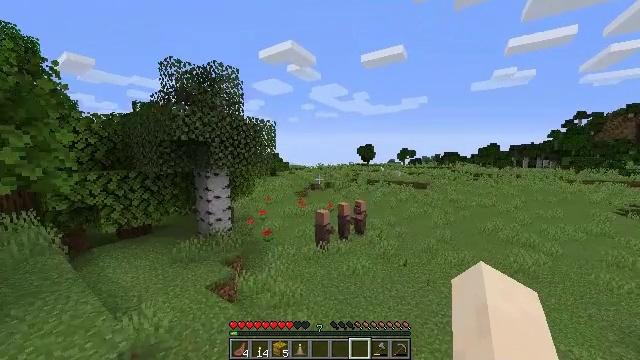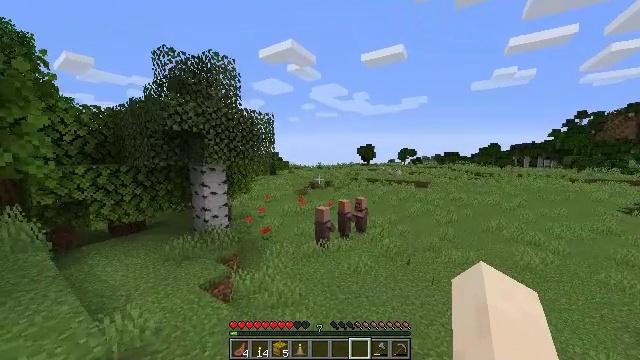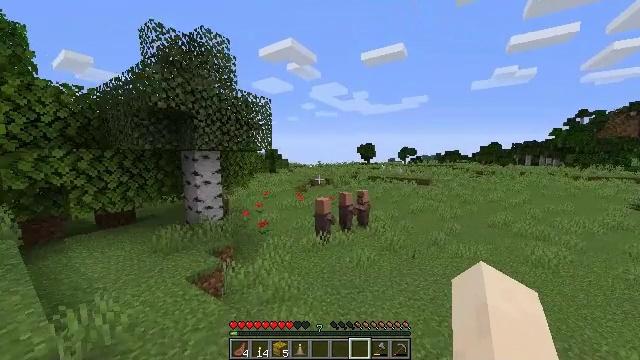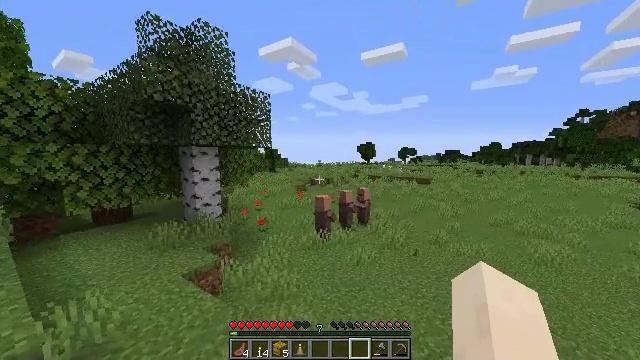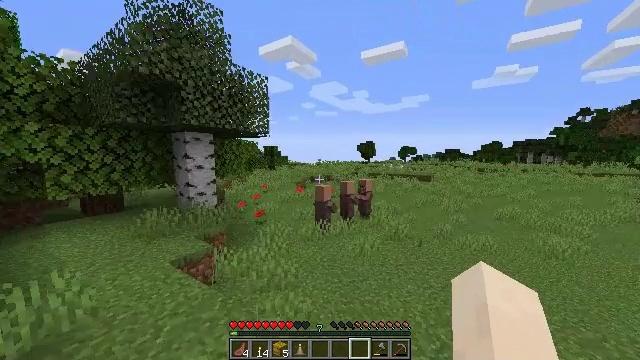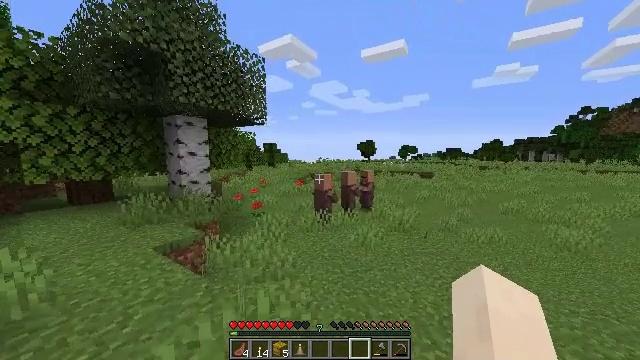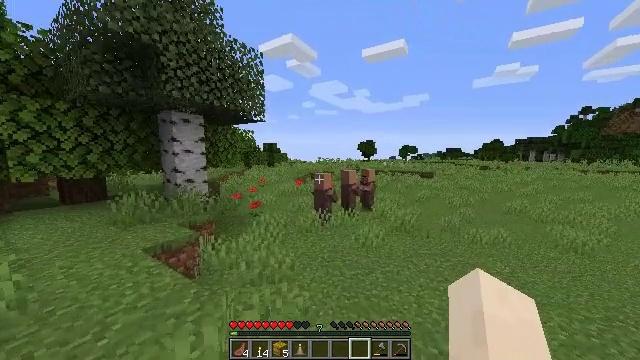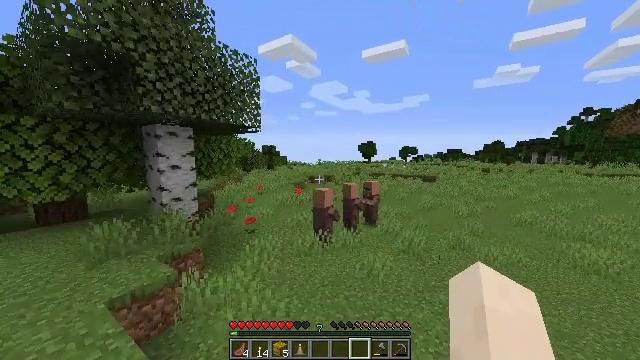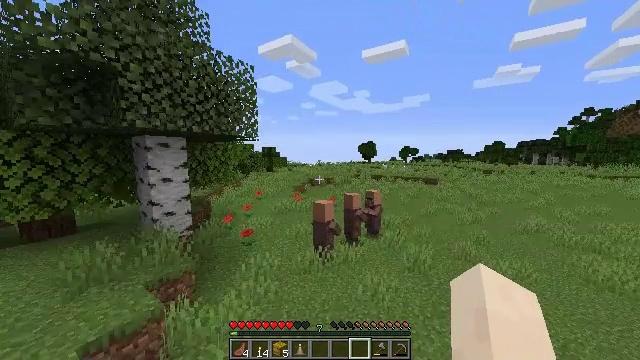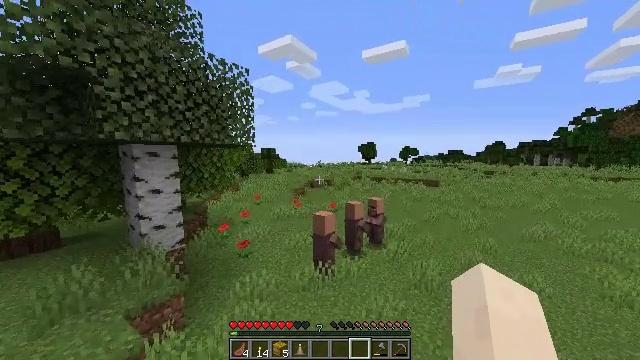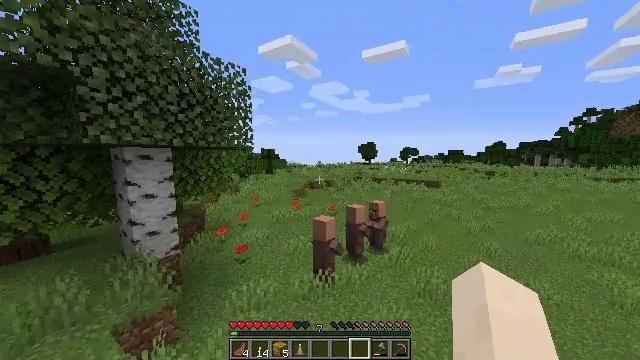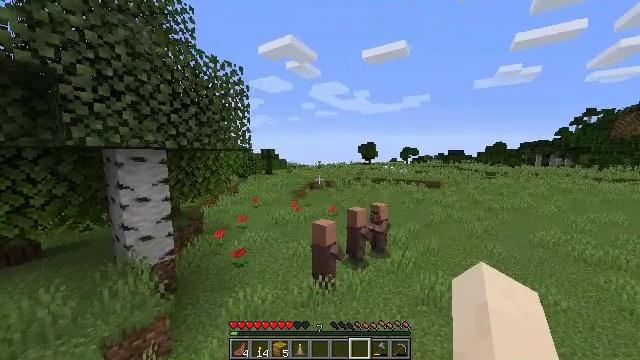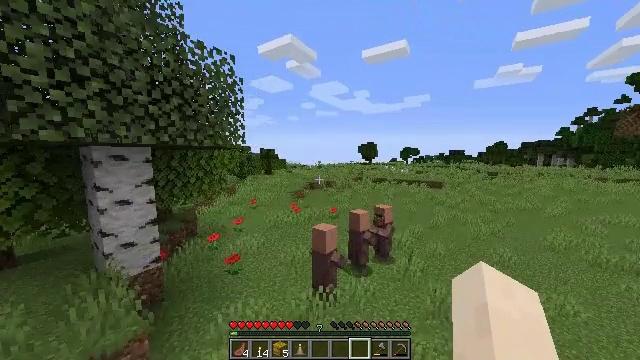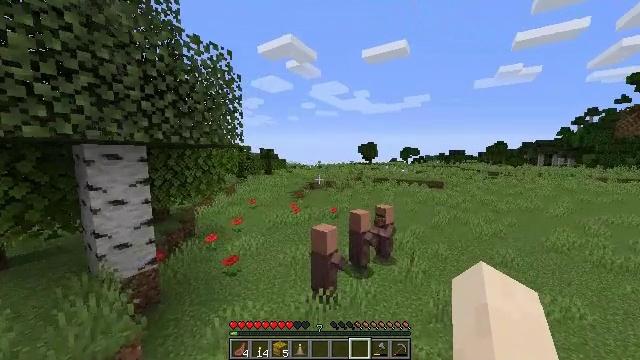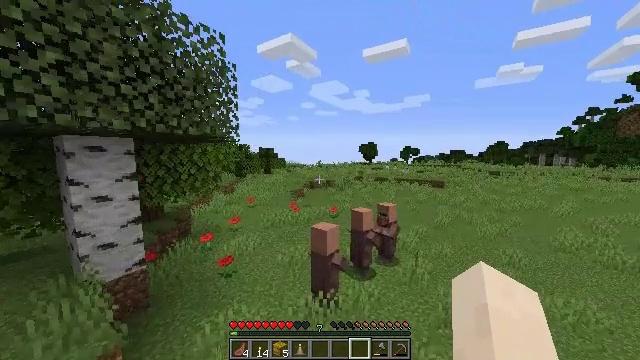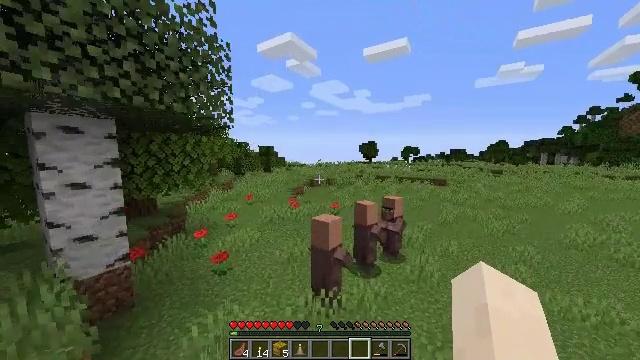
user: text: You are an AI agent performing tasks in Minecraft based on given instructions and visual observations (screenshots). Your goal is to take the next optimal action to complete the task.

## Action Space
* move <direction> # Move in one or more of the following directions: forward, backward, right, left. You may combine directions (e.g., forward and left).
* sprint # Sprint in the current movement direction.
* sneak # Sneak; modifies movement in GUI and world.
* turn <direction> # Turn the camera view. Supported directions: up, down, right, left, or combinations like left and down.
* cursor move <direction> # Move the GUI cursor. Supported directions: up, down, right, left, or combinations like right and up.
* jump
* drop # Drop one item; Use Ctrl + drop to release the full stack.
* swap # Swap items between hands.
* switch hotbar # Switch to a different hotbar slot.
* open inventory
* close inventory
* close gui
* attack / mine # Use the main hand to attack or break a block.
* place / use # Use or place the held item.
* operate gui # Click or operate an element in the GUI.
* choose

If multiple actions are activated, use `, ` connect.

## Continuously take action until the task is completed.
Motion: motion action
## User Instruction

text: Take dark oak planks to craft a dark oak pressure plate.
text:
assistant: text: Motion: move forward, sprint, jump
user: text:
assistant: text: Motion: move forward, sprint, jump
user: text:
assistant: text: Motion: move forward, sprint, jump
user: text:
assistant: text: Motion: move forward, sprint, jump
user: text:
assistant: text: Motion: move forward, sprint, jump
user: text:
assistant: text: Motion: move forward, sprint, jump
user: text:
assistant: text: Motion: move forward, sprint, jump
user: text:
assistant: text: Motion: move forward, sprint, jump
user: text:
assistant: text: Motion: move forward, sprint, jump
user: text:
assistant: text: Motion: move forward, sprint, jump
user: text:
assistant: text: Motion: move forward, sprint, jump
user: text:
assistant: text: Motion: move forward, sprint, jump
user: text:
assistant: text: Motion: move forward, sprint, jump
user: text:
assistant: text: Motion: move forward and move left, sprint, jump
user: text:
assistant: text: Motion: move forward and move left, sprint
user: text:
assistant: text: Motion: move forward and move left, sprint
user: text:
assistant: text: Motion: move forward and move left, sprint, turn left
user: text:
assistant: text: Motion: move forward and move left, sprint
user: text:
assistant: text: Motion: move forward and move left, sprint
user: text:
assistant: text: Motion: move forward and move left, sprint, jump
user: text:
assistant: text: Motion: move forward, sprint, jump
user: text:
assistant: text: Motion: move forward, sprint, jump
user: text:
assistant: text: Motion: move forward, sprint, jump
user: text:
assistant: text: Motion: move forward, sprint, jump
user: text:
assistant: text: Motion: move forward, sprint, jump
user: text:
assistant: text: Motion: move forward, sprint, jump
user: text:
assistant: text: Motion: move forward, sprint, jump
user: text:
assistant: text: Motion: move forward, sprint, jump
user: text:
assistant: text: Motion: move forward, sprint, jump
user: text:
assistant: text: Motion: move forward, sprint, jump